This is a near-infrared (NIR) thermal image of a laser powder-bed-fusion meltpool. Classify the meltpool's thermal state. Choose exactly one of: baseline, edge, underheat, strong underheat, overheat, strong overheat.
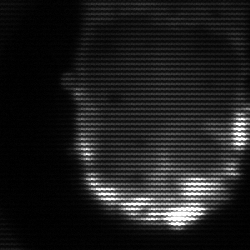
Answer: baseline